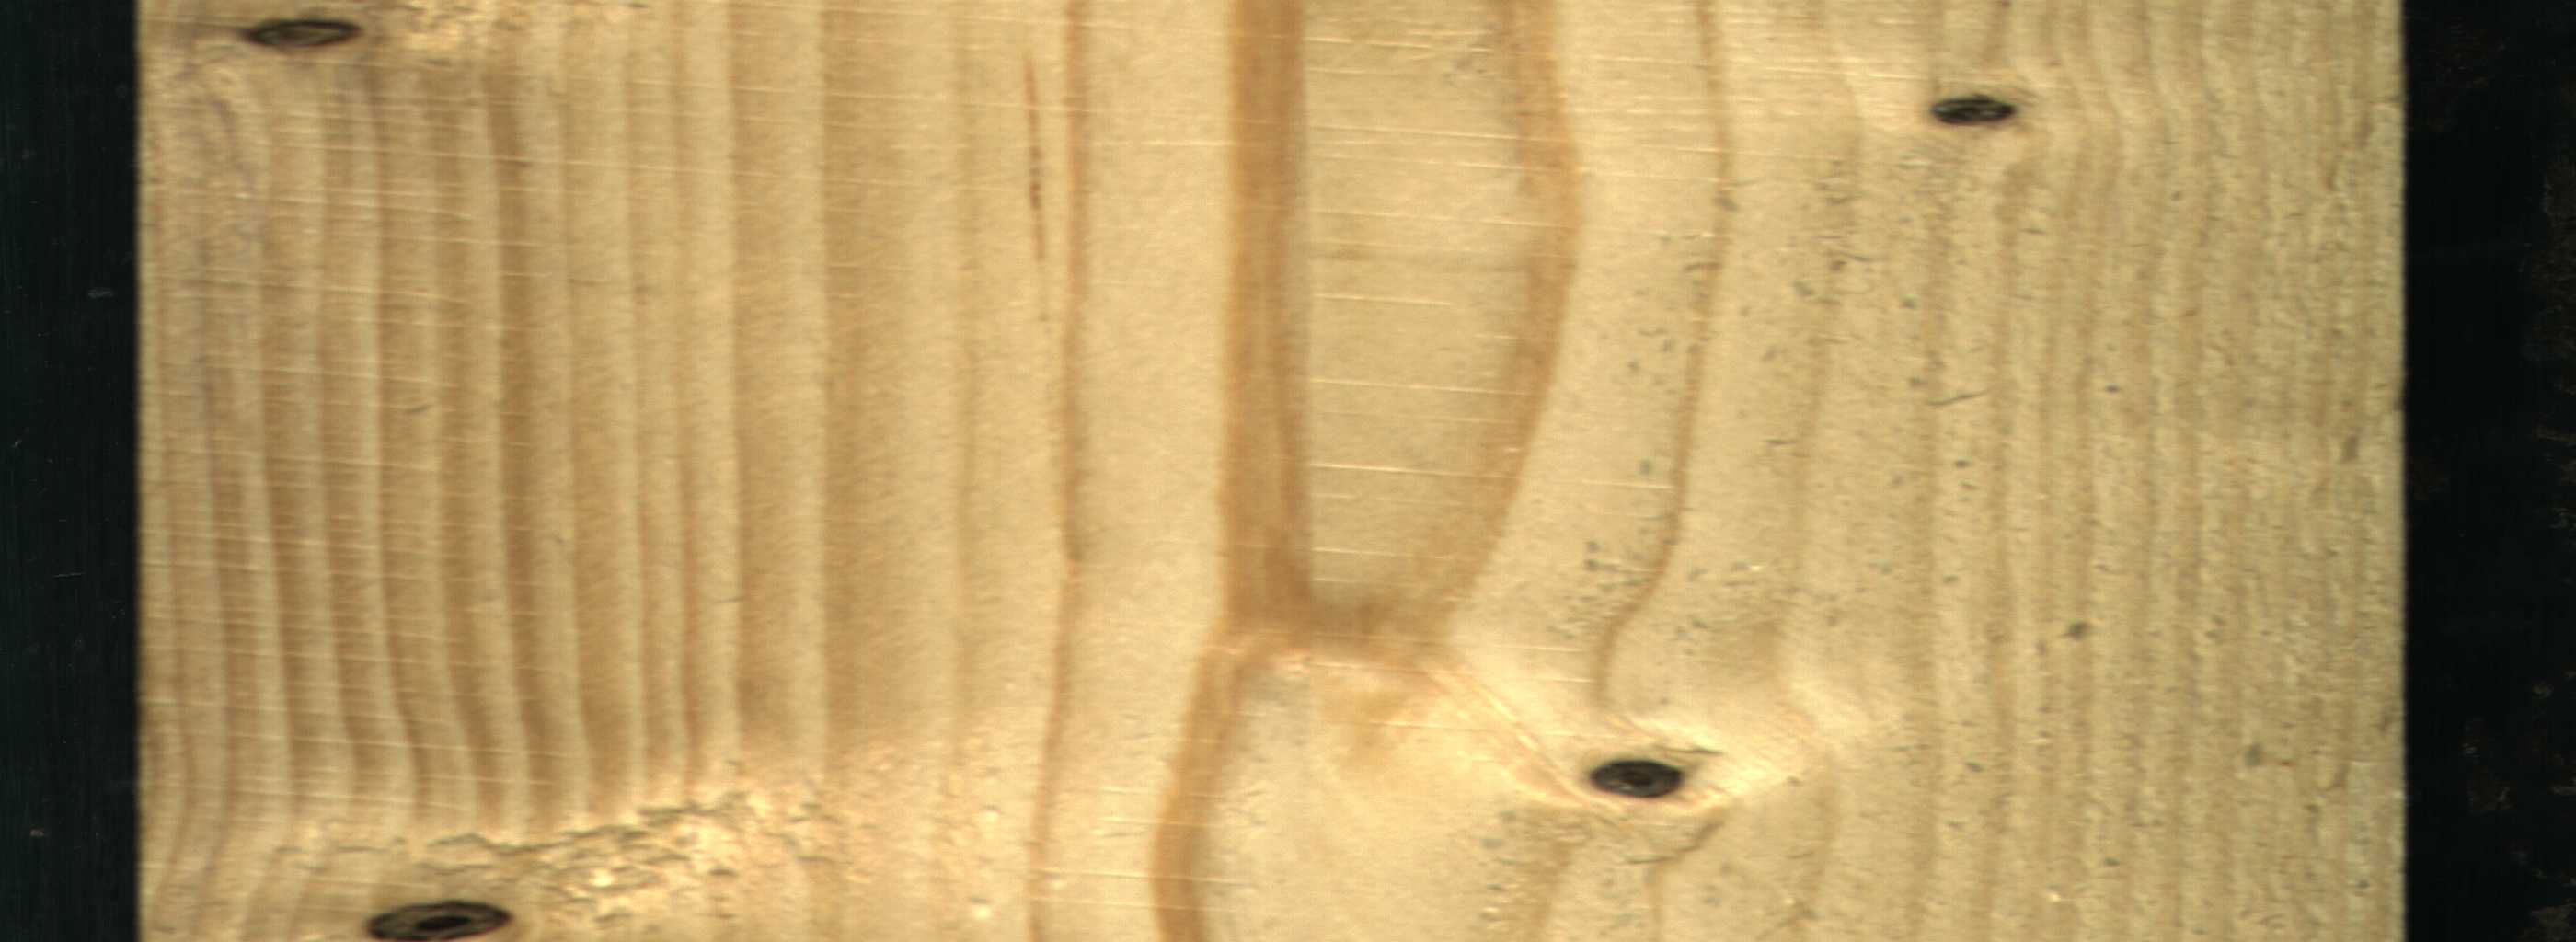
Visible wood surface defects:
Dead_Knot
Dead_Knot
Dead_Knot
Dead_Knot